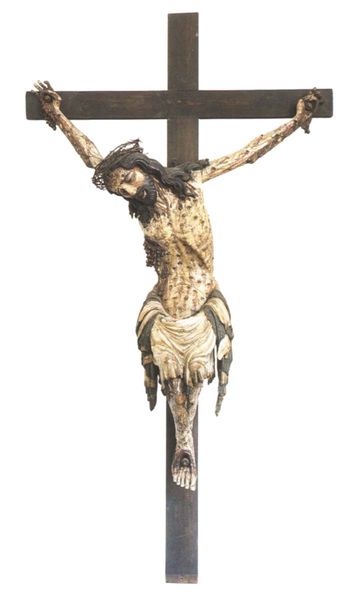
Titel: Kruzifix aus der Corpus-Christi-Kapelle in Breslau
Standort: Herkunftsort: Breslau, Corpus-Christi-Kapelle (EU - PL)
Institution: Warschau, Muzeum Narodowe
Schlagwörter: kopf, körper, nackt, weiß, wunde, braun, hell, holz, nase, tuch, bart, arme, augen, bibel, tod, tot, kirche, haare, krone, beine, nagel, nägel, blut, lendentuch, kreuz, rippen, christus, jesus, kreuzigung, wunden, leid, dornen, kruzifix, opfer, speer, heilig, sünde, schmerzen, sakral, dornenkrone, auferstehung, mager, schawarz, gekreuzigter, passion, seitenwunde, schmerzensmann, kruzifixus, grünewald, kruzefix, duenn, pusteln, schmerensmann, ousteln, jehova